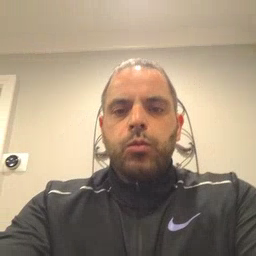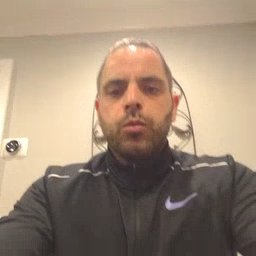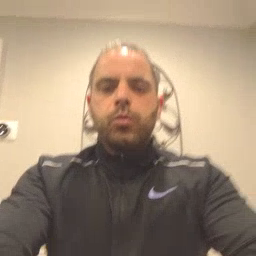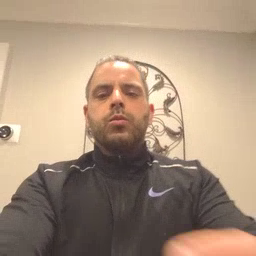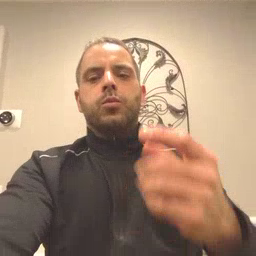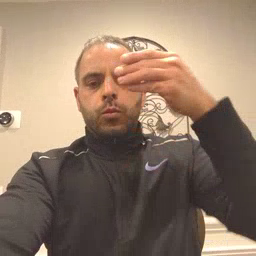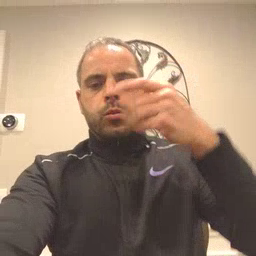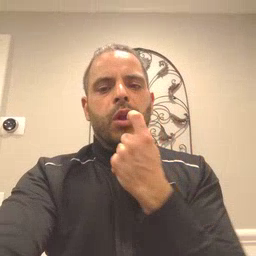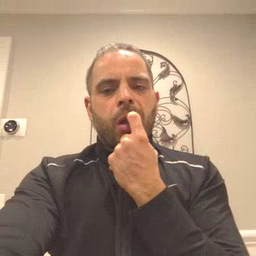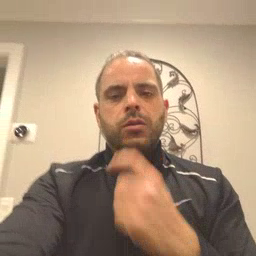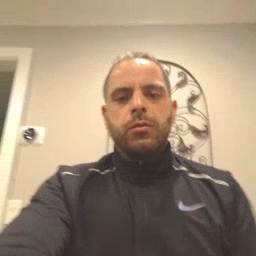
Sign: glasswindow